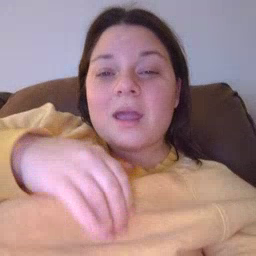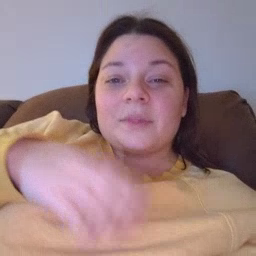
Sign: stay